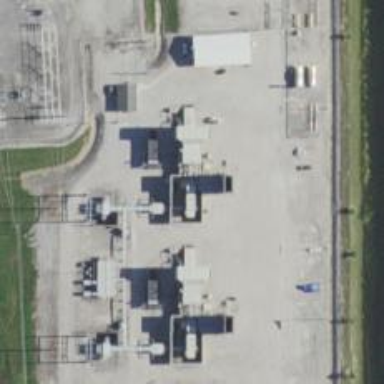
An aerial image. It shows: Gas turbine generator is in use.